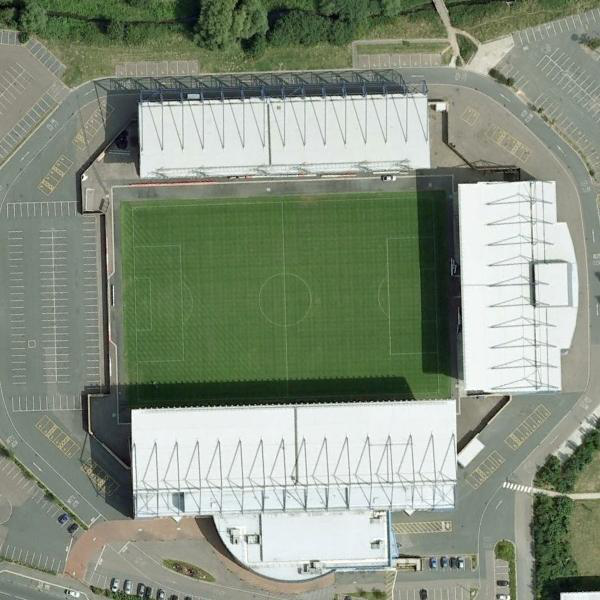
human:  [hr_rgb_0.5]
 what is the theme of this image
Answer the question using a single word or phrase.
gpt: stadium